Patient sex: M
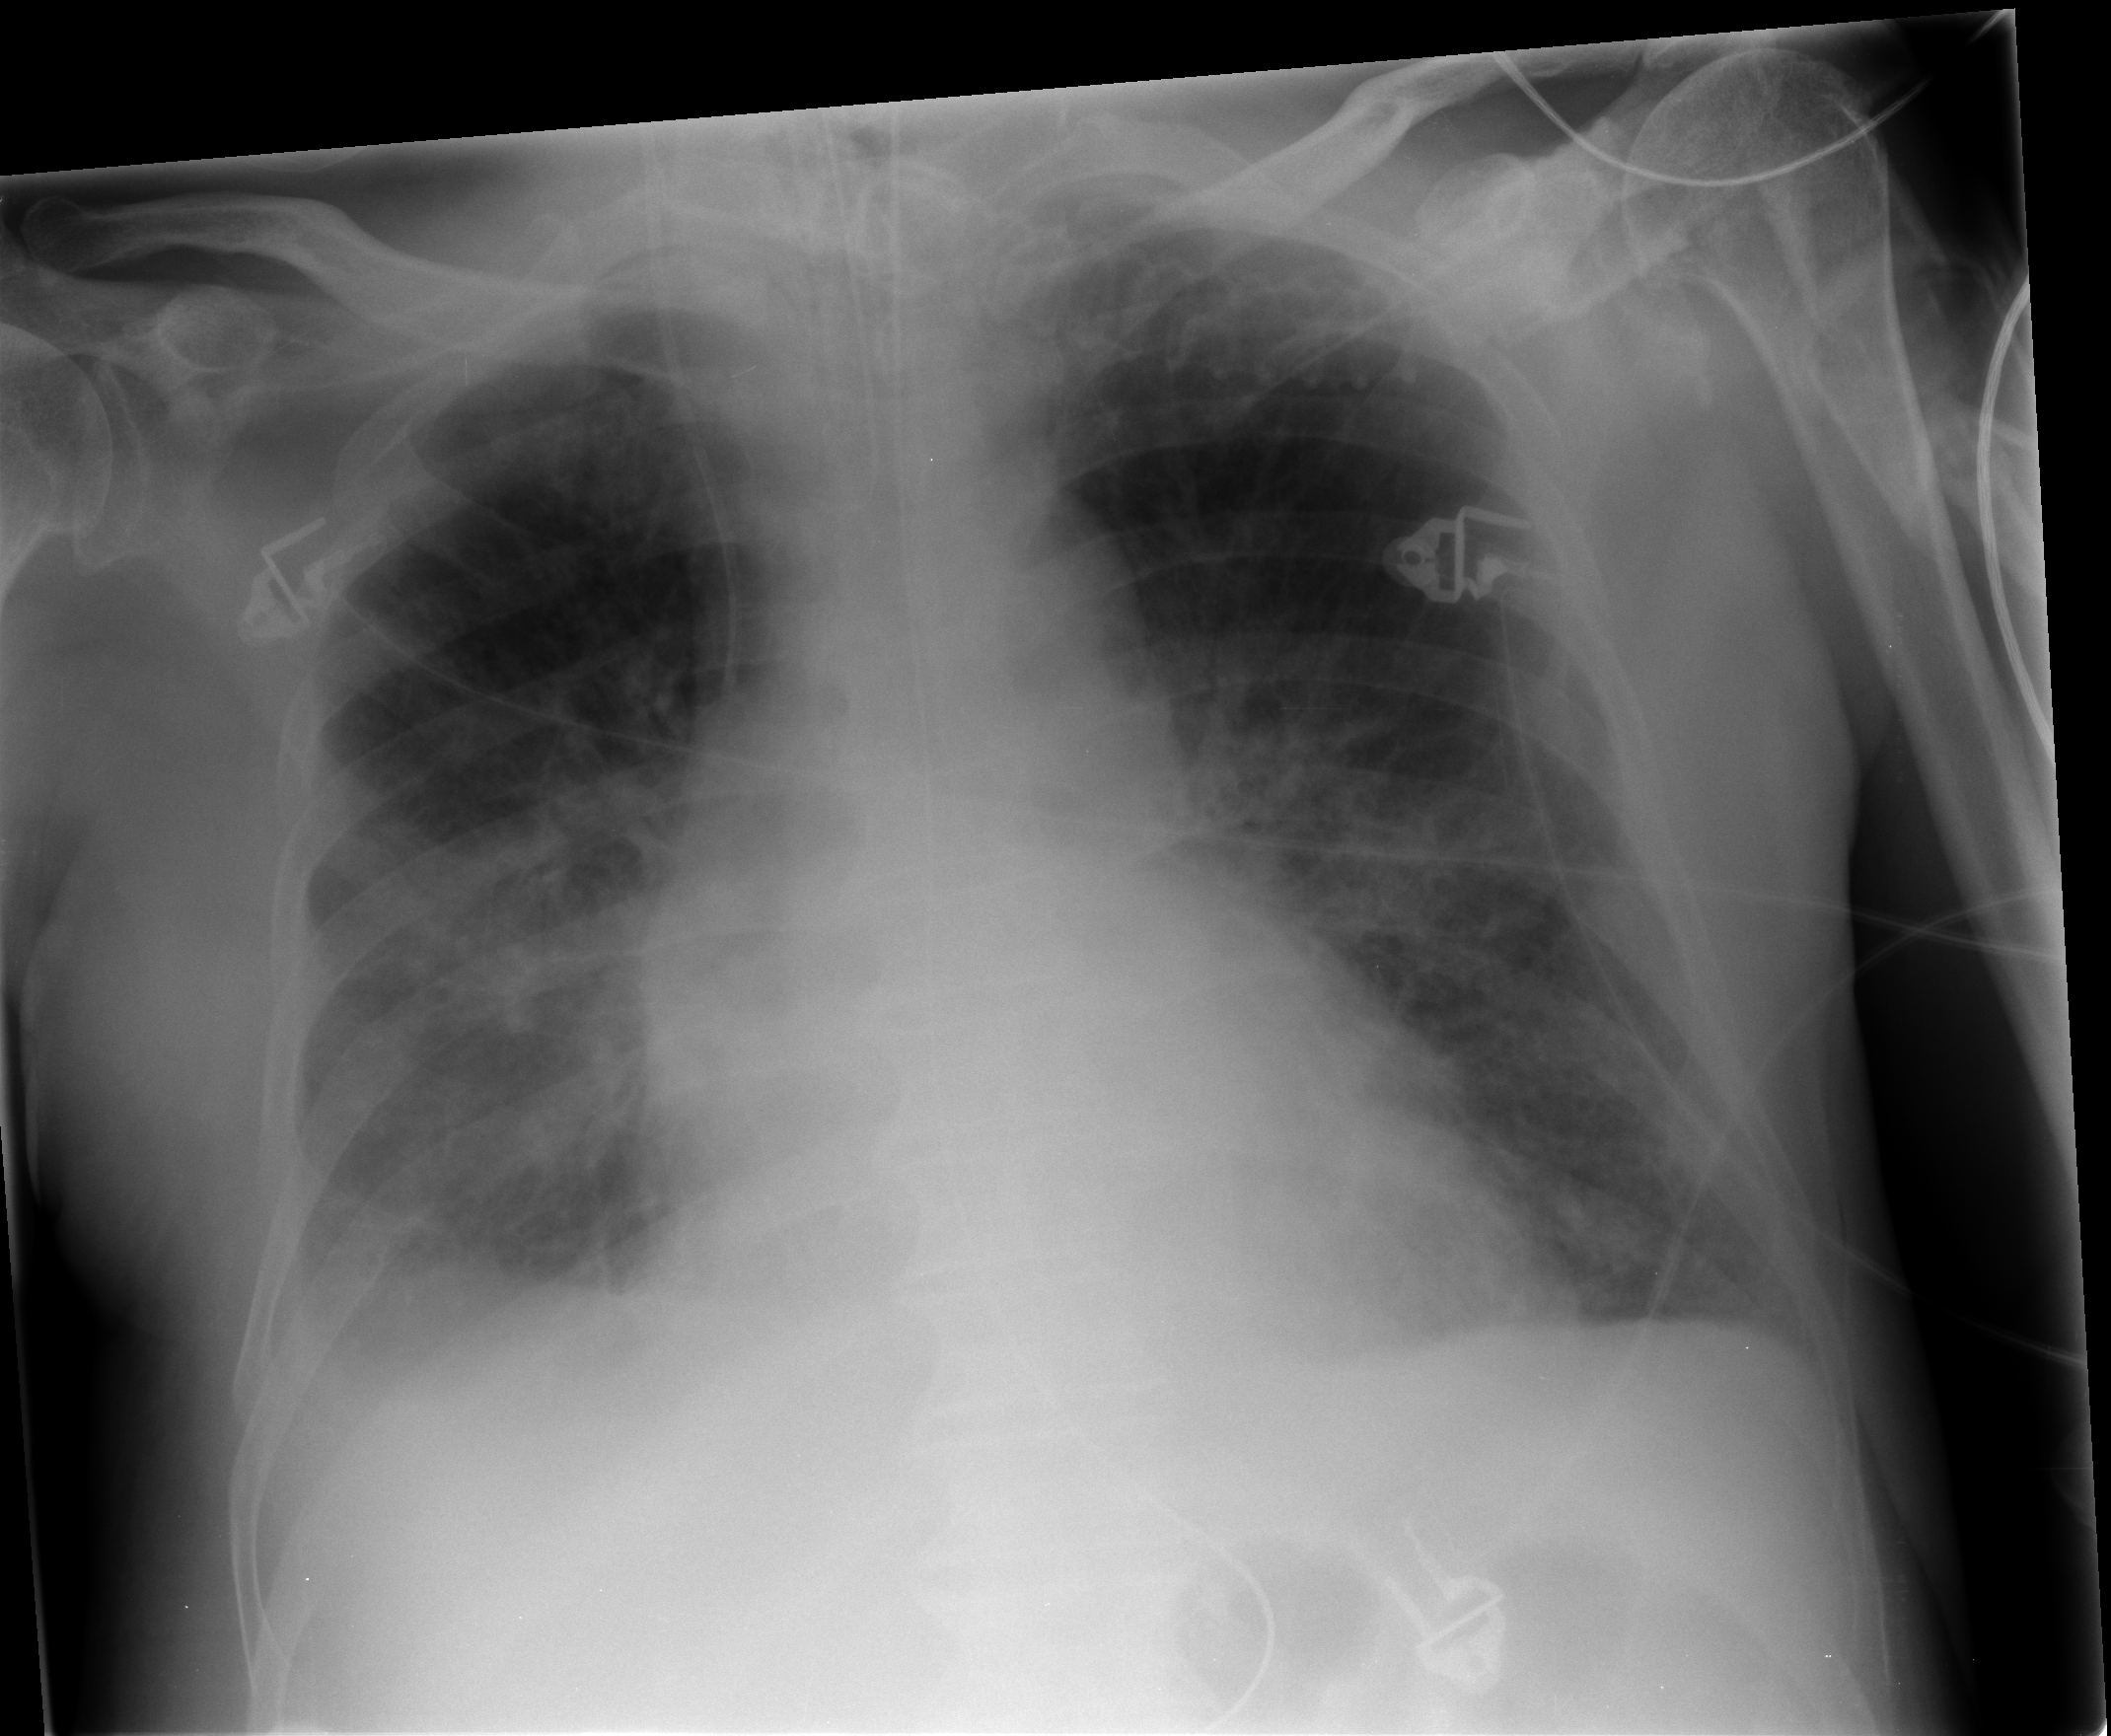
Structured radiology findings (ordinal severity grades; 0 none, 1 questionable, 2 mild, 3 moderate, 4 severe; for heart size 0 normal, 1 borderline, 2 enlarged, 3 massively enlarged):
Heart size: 2
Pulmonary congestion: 3
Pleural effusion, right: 1
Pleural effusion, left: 2
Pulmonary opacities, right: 2
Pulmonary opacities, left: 2
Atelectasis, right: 2
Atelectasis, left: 2